Field crop: tomato
Growth stage: 1
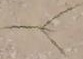
Species: cyperus